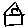
Label: house